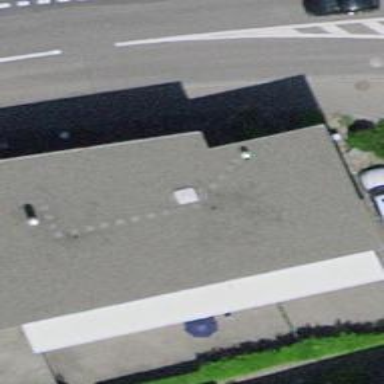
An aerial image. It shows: Beauty shop.